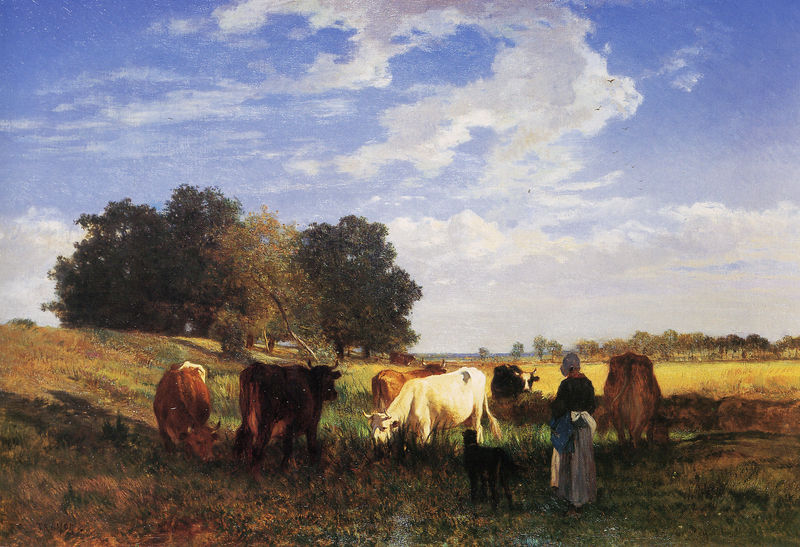
Titel: Pâturage en Touraine, Weidenlandschaft in der Touraine
Künstler: Constant Troyon
Standort: Edinburgh
Institution: National Gallery of Scotland
Schlagwörter: baum, blau, blätter, gemälde, himmel, laub, mann, schatten, wasser, weiß, wolken, bäume, fluss, frauen, gelb, grün, landschaft, ocker, teich, blumen, braun, frankreich, frau, grau, hell, hut, kleid, licht, rücken, schwarz, gras, hund, rasen, tier, tiere, weg, wiese, wolke, beige, haube, malerei, rock, schleife, alt, kappe, mensch, holland, horn, niederlande, deich, ebene, feld, felder, ferne, gräser, horizont, hügel, kühe, natur, norden, schilf, vieh, weide, wind, busch, büsche, flach, sonne, wiesen, land, realismus, blatt, rosa, wald, alltag, bauern, garten, deutschland, fell, kopfbedeckung, schürze, magd, rückenansicht, sommer, naturalismus, bäuerin, weizen, tag, grasen, herde, kuh, landschaftsmalerei, rind, alm, herbst, idylle, romantik, querformat, kopftuch, bauer, impression, senke, rinder, weiden, rinnsal, wälder, lichtung, sumpf, niederländisch, flecken, biedermeier, baumgruppe, moor, romantisch, tümpel, fressen, hain, balu, hörner, eichen, ochse, ochsen, stier, stiere, hirte, hirten, hirtin, schäfer, weise, kalb, kälbchen, friesland, pastorale, getreidefeld, rural, feucht, schule von fontainebleau, weider, schien, schwazr, mulde, pittoresk, sommerlich, gesundheit, wasserloch, bäuerisch, hirtenszene, hüterin, viehweide, weiße kluh, weiße kuh, schäferhun